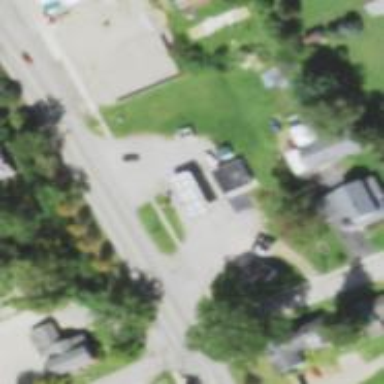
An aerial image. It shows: Convenience shop.